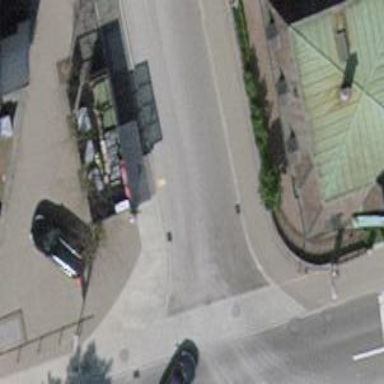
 serving as platform for public transportation."